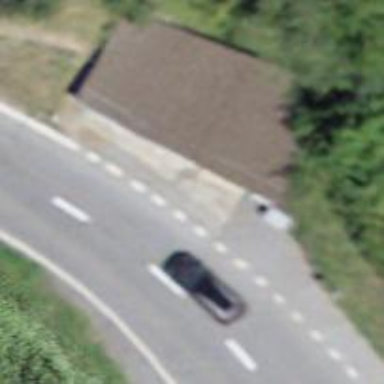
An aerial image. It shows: Bus stop with shelter.